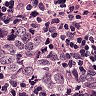
Metastatic tissue present: yes